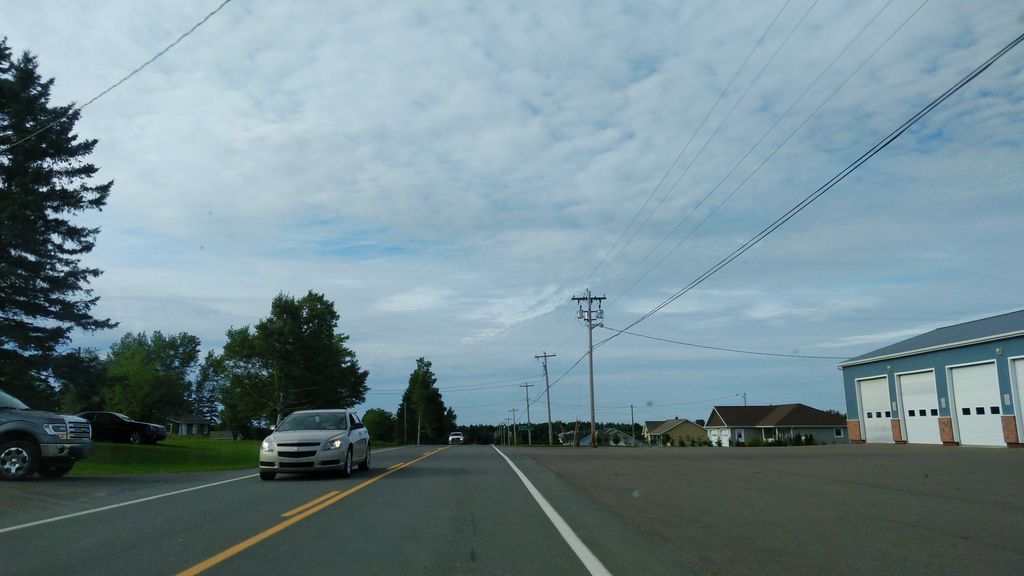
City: charlottetown